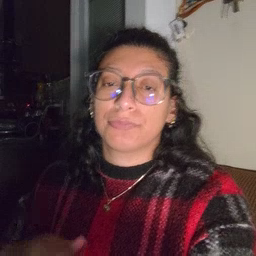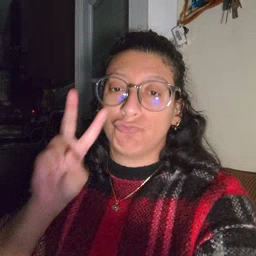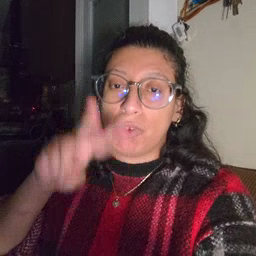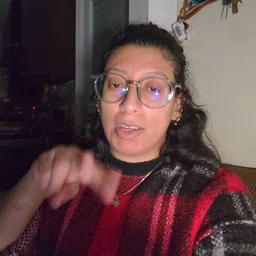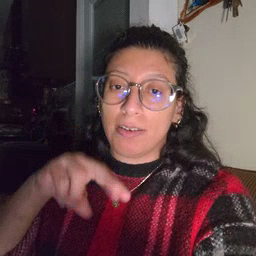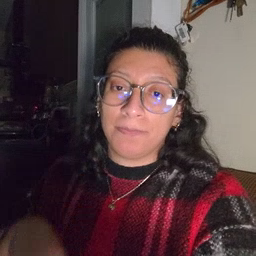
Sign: read